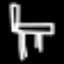
Label: chair